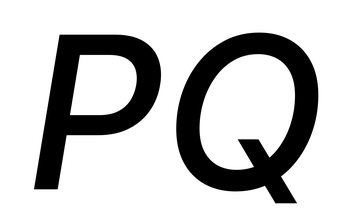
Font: Inter-Italic_Medium_Italic